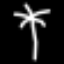
Label: palm tree